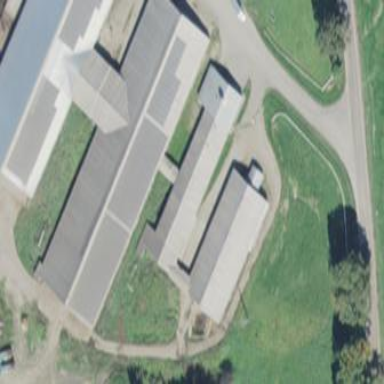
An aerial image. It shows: Farm auxiliary building.